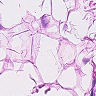
Metastatic tissue present: no